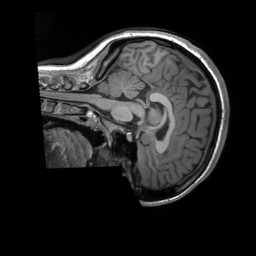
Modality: T1w
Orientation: sagittal
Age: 29
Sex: female
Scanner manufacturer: siemens
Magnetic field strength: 3 T
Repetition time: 2.3 s
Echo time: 0.00232 s